Here is the wavelet time-frequency representation (scalogram) of a rolling-element bearing's vibration measurement. Based on the visible evidence, which condition applies: normal, inner_race, outer_race, ball?
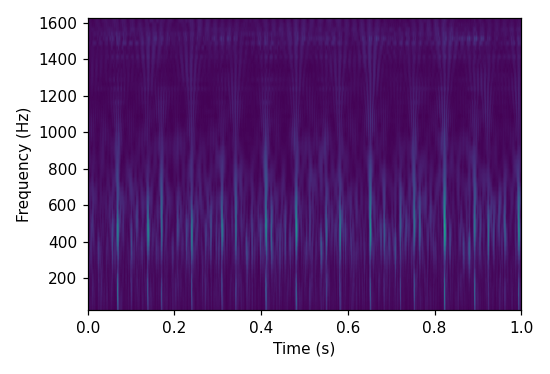
Answer: inner_race